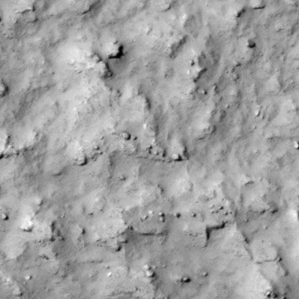
Label: non_frost